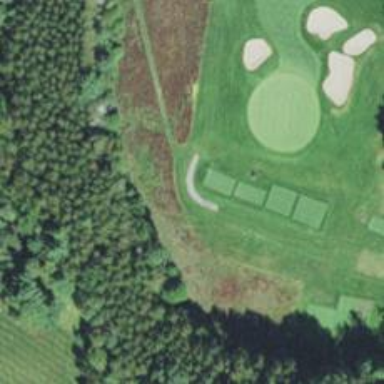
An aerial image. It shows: Service road used as golf cart path.